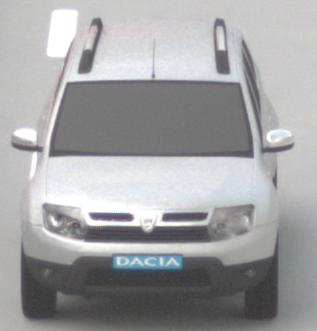
Make: Dacia
Model: Duster dCi 110 FAP
Detailed model: Duster (I)
Model produced from: 2010/06
Model produced until: 2013/11
Doors: 5
Color: white
Road condition: dry road
Daytime: morning or afternoon
Contrast: low contrast